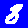
Digit: 8